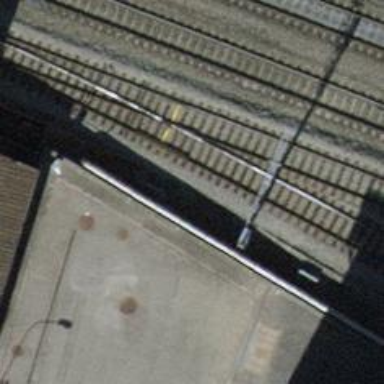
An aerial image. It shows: Single railway track with electrified contact line. It is spur track.